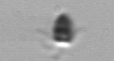
Label: Pyramimonas